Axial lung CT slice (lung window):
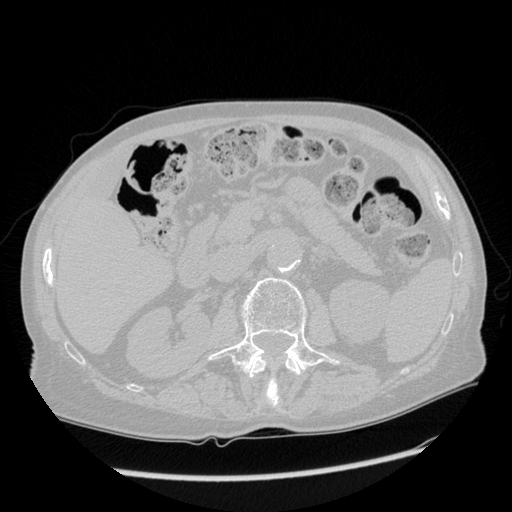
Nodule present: no